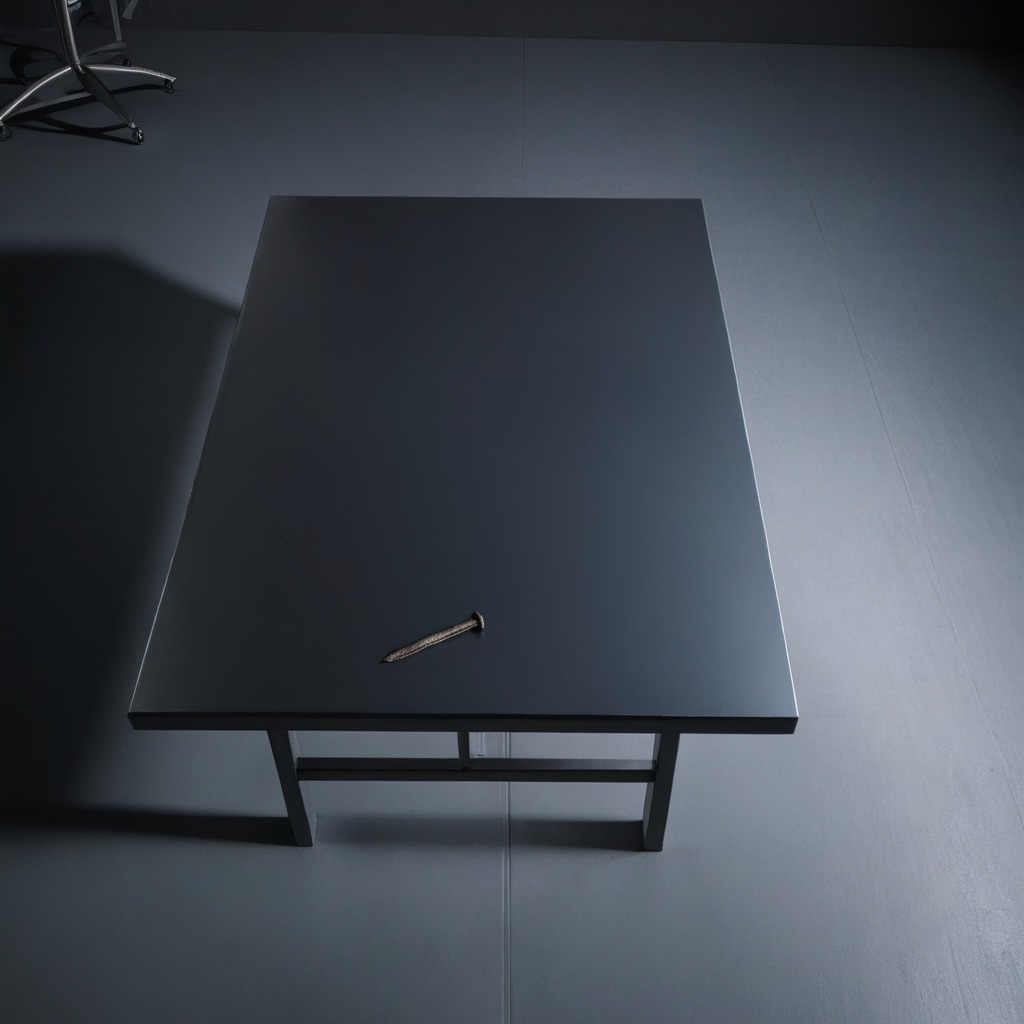
A nail is lying on the tabletop.